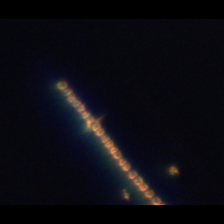
Taxon: Skeletonema
Group: Diatoms